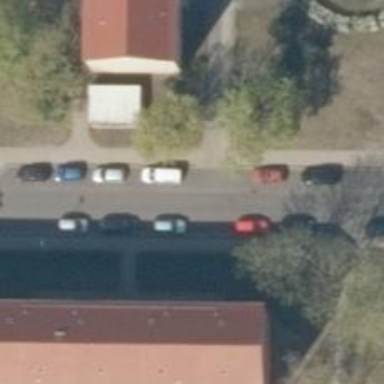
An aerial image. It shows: Residential road with asphalt surface. There are sidewalks on both sides of the road.